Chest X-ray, AP view. Patient: 35 years old, sex M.
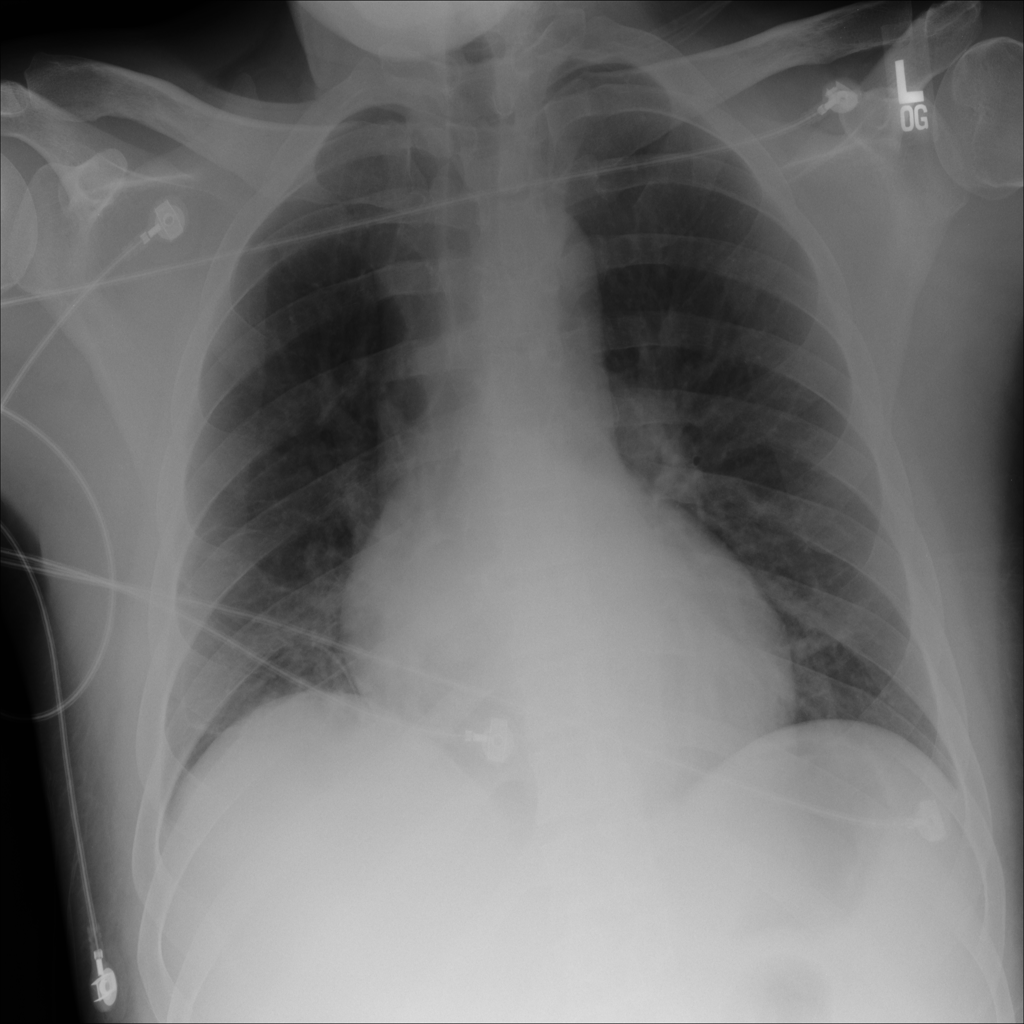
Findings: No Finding